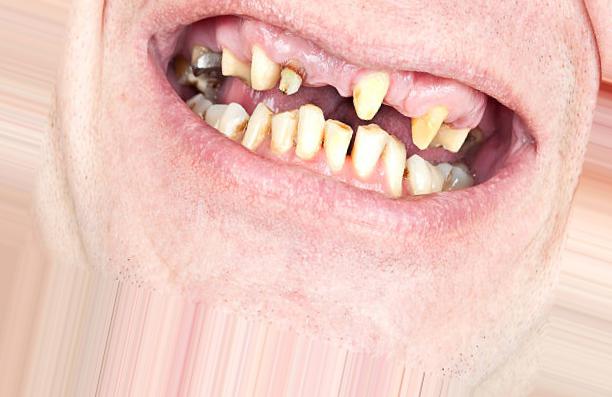
Condition: Caries